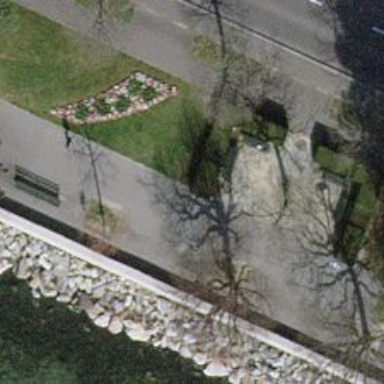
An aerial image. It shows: Bench for seating.